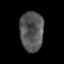
Tissue: prostate
Cell type: Epithelial cells
Senescence score: 0.3565
Nuclear area (px): 913
Mean DAPI intensity: 85.348